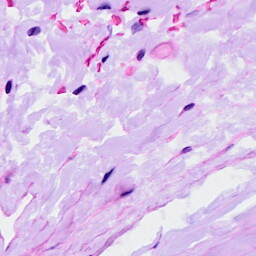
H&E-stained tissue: Ovarian